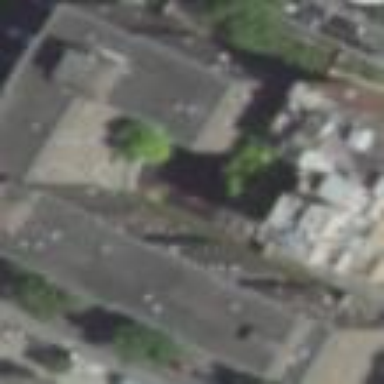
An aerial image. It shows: Part of building with flat concrete roof.